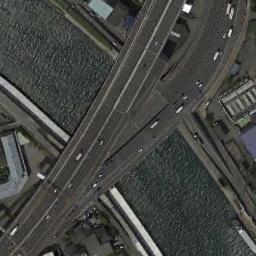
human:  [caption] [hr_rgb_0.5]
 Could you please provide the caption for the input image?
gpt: There is an overpass with many cars over the river .

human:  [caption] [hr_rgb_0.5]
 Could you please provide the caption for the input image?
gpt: Two cross-triangular bridges connect the land on both sides of the river, With many buildings on the land .

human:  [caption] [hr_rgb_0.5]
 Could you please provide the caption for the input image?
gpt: Both sides of the river are bare land .

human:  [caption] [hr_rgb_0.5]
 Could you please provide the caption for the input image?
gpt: Two bridges built on a dark blue river and some cars on the bridge .

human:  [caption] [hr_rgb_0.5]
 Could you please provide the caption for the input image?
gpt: There are many cars on the bridges .